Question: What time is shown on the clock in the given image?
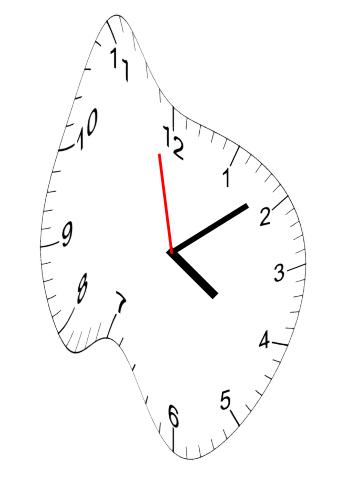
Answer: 04:08:58